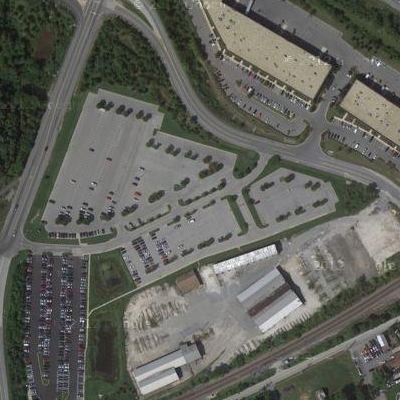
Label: gParking